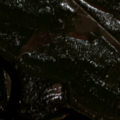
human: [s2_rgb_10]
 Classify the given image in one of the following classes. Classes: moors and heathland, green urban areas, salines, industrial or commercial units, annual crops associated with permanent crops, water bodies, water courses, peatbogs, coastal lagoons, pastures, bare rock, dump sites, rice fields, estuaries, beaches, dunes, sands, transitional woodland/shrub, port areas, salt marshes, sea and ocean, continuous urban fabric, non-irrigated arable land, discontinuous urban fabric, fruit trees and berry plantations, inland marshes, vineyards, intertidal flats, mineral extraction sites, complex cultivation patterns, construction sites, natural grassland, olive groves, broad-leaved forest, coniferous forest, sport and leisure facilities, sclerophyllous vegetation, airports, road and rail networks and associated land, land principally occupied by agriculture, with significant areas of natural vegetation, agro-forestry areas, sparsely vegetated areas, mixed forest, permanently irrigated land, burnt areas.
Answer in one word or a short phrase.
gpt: coniferous forest, transitional woodland/shrub